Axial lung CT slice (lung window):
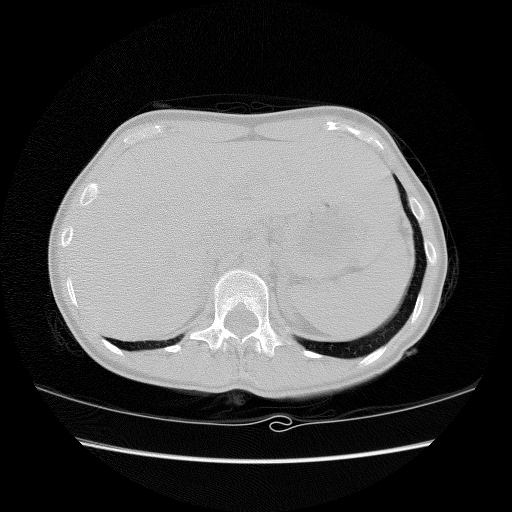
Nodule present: no